A scalogram of one vibration snapshot from a rotating bearing is shown, computed with a continuous wavelet transform. Determine the bearing's health state. Answer with exactly one of: normal, inner_race, outer_race, ball.
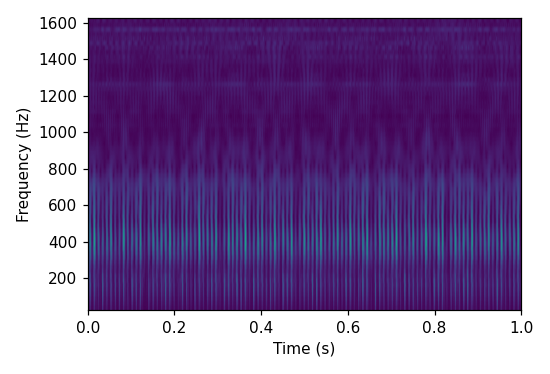
Answer: outer_race